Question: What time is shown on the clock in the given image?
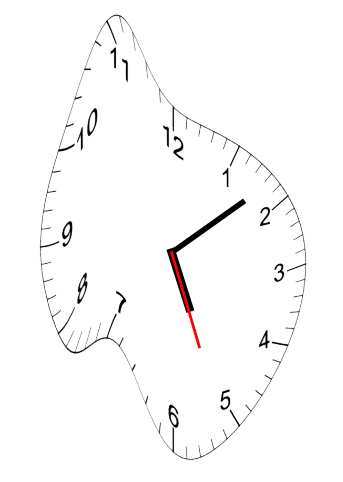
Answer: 05:08:26